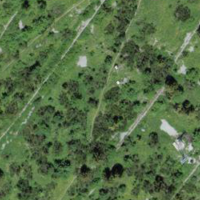
EUNIS habitat code: 23
Species observed at this site:
Melitaea diamina